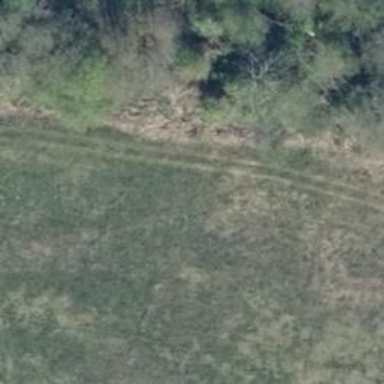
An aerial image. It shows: Grassy path.